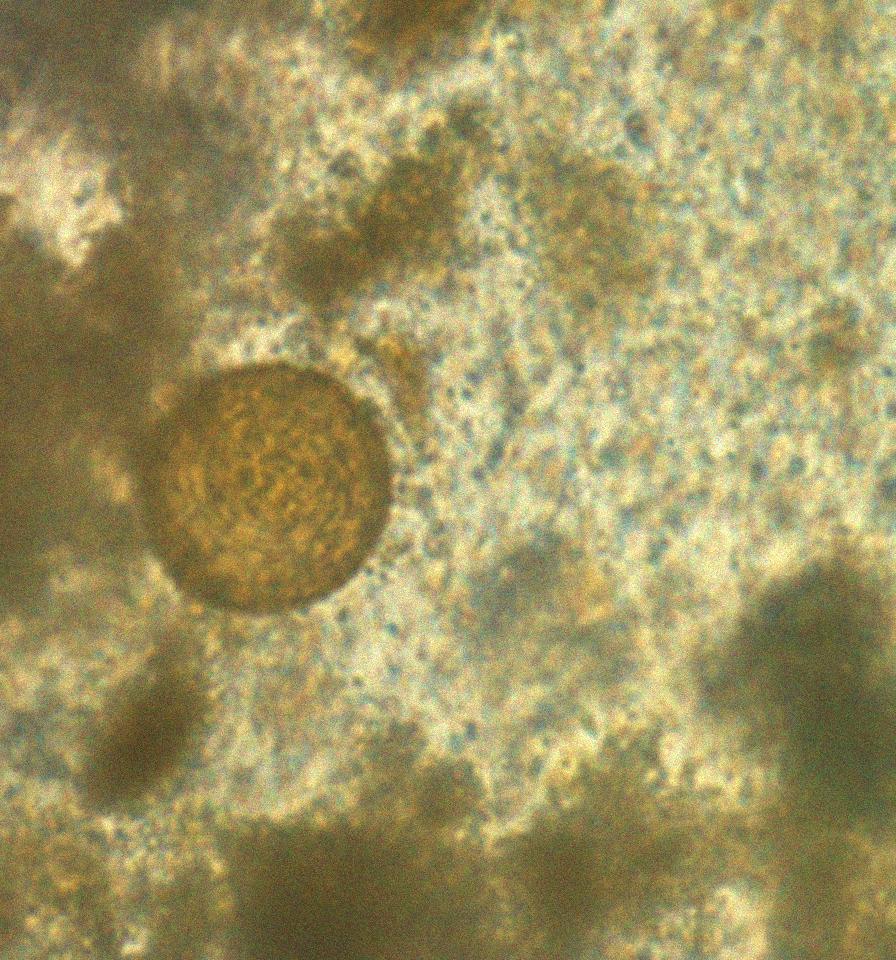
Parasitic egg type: Hymenolepis diminuta